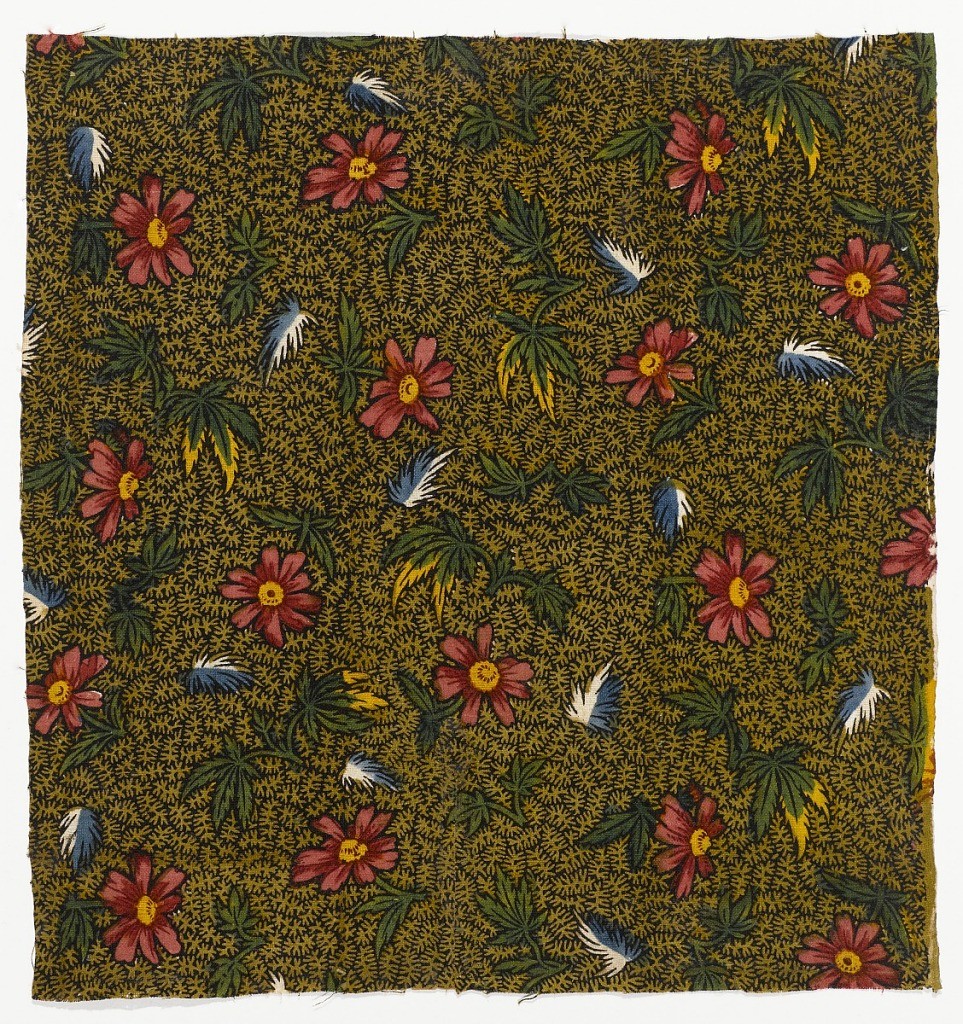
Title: Fragment
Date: ca. 1800
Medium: cotton Technique: block printed and painted (by brush) on plain weave
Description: Non-directional pattern of small flowers surrounded by tiny leaves on a black background.